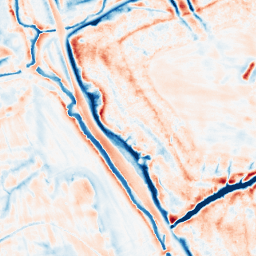
Category: edge_preserving
Decomposition family: bilateral
Decomposition parameters: d: 21
sigma_color: 100
sigma_space: 25
Upsampling method: sinc_hamming
Upsampling parameters: scale: 2
kernel_size: 4
Upsampling scale: 2